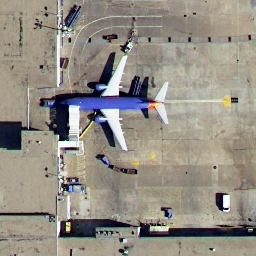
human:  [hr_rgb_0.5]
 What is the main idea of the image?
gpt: airplane